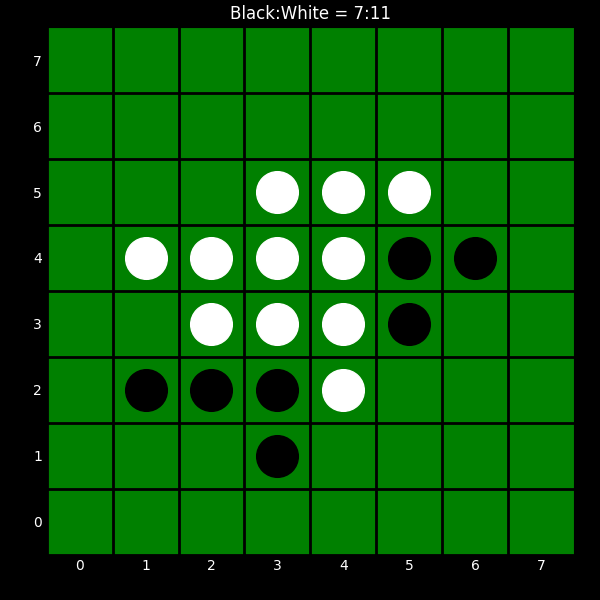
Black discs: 7
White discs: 11